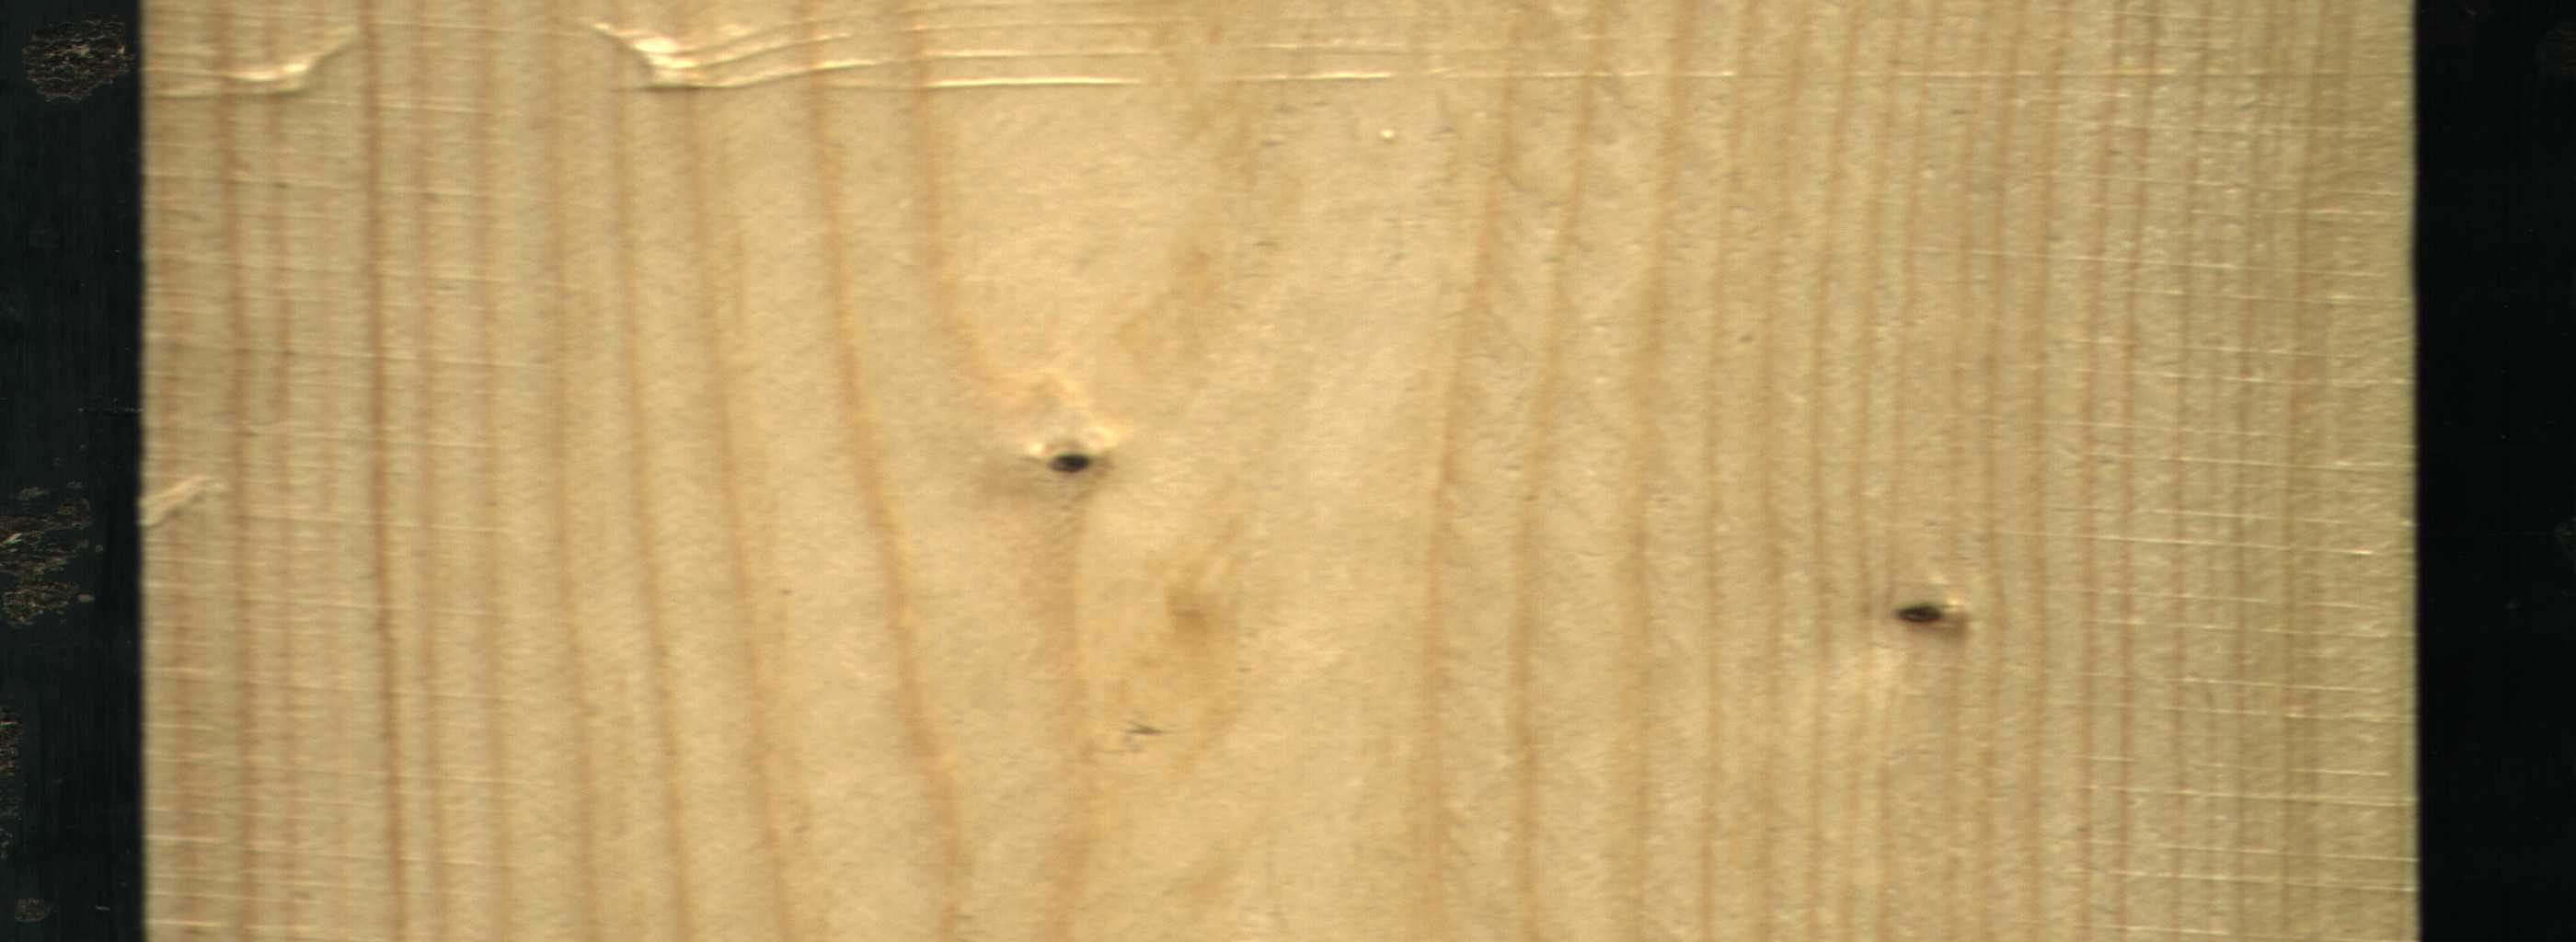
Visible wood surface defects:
knot_with_crack
knot_with_crack
Dead_Knot
Dead_Knot
Dead_Knot